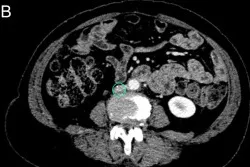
Abdominal CT scan. (C) Preoperative image of the uterus: Multiple smooth muscle leiomyomas are present in the uterus and bilateral adnexa, with partial cystic degeneration.
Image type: radiology (ct)